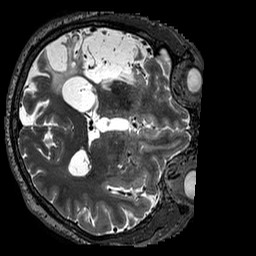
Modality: T2w
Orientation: axial
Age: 47
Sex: male
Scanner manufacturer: siemens
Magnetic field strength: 3 T
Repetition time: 3.2 s
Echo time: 0.567 s